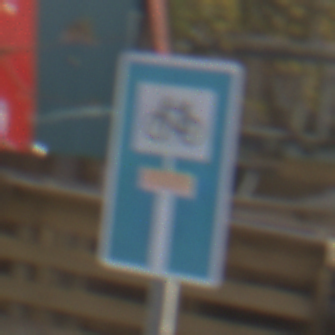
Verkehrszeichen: SackgasseRadverkehrDurchlaessig
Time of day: MorningAfternoon
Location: Outdoor (Urban)
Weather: PartlyCloudy
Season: NotSpecified
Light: Natural